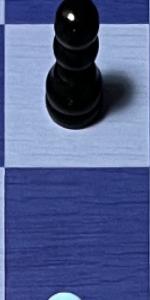
Label: Empty